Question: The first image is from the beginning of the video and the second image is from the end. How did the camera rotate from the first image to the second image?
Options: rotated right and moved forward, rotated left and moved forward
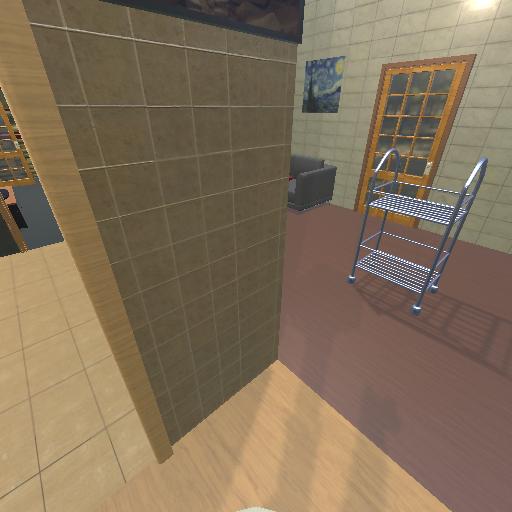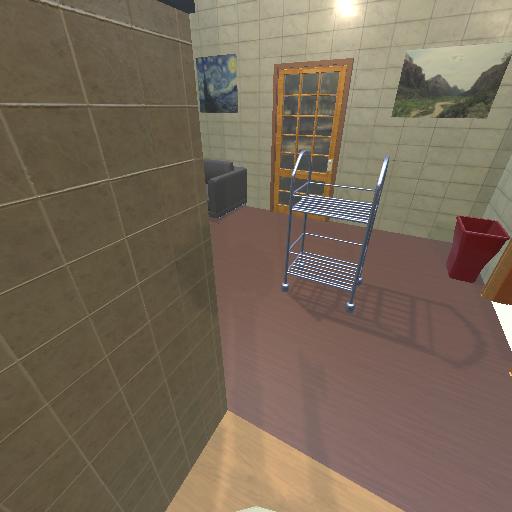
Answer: rotated right and moved forward